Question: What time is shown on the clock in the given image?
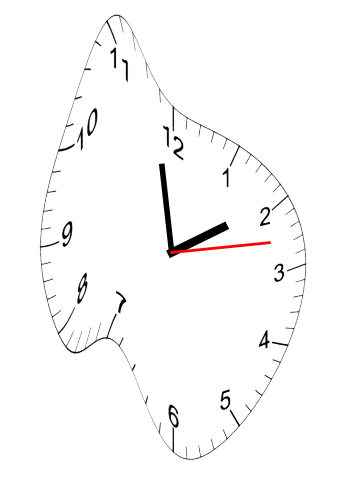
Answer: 01:58:13